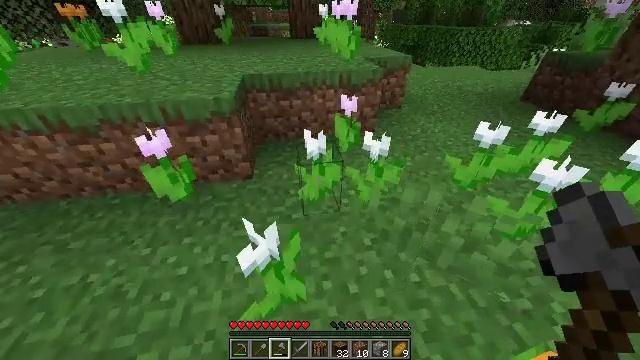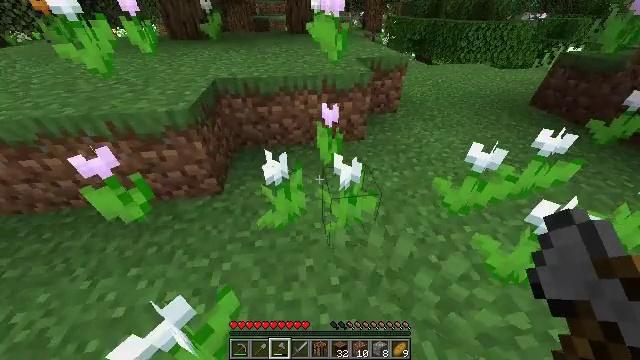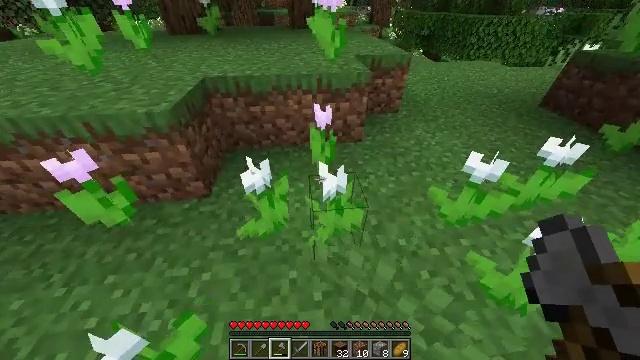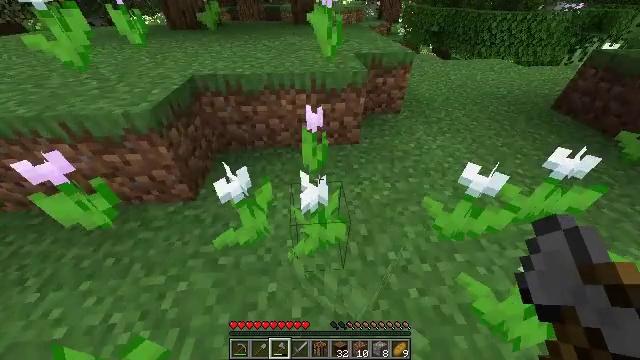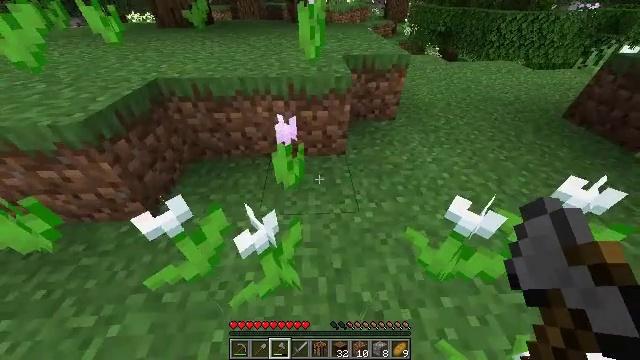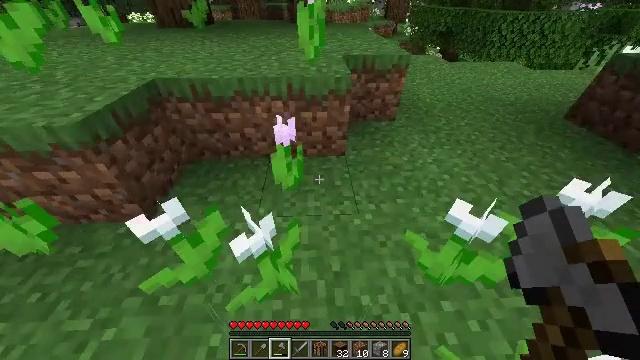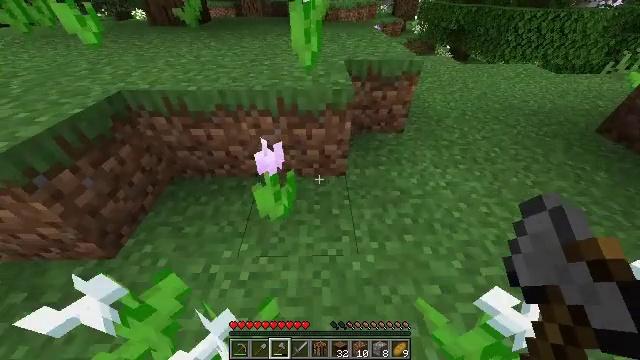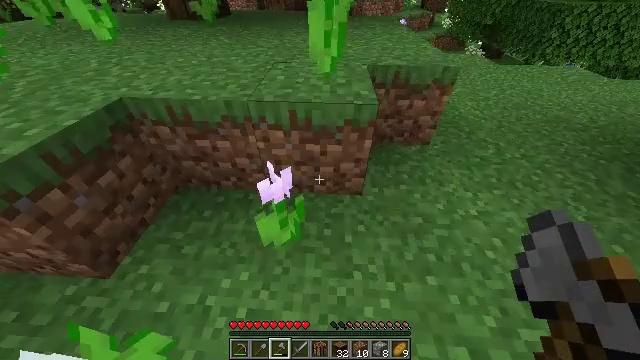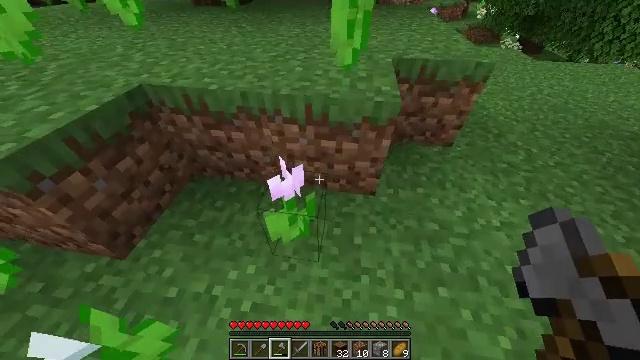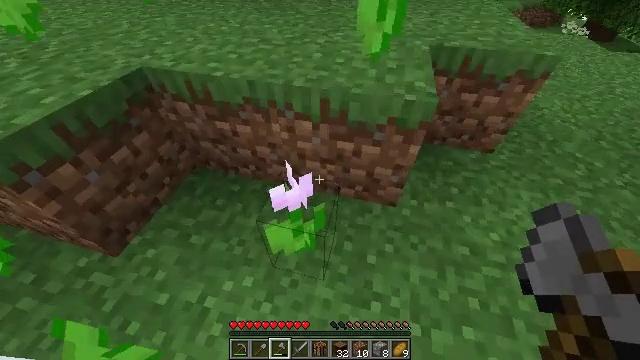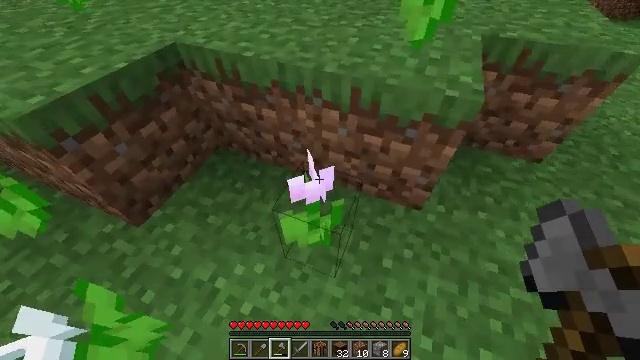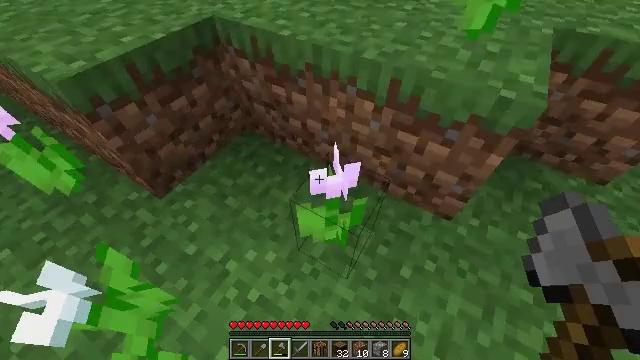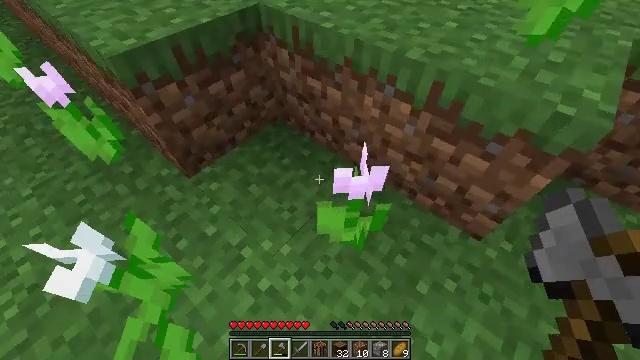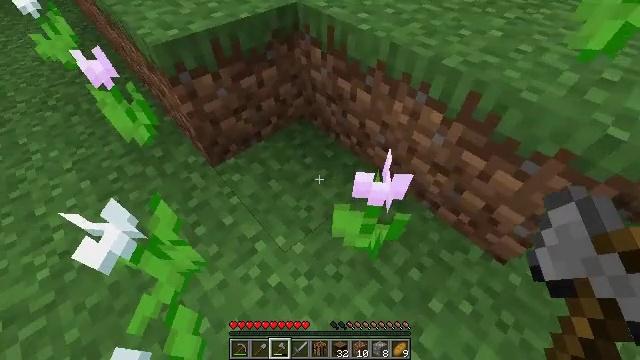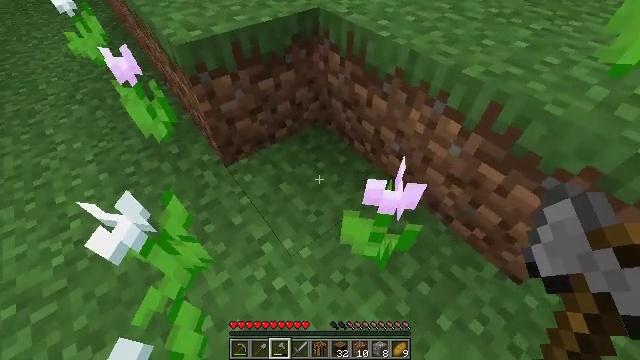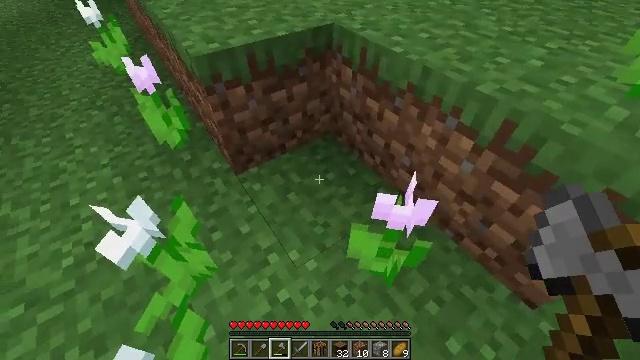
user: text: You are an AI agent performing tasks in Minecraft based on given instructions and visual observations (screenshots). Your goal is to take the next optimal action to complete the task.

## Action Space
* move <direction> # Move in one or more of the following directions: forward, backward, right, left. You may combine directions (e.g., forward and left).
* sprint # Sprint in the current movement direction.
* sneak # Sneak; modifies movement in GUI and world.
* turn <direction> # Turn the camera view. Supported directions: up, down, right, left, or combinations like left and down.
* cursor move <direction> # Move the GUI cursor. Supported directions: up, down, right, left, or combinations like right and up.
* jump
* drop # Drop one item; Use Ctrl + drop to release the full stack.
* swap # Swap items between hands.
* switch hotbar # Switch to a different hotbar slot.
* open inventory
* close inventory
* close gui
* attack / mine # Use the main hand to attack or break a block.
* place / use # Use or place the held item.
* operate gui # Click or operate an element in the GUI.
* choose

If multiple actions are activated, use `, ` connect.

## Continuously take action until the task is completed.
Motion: motion action
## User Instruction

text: Mine the orange tulip from the field.
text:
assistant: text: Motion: move forward and move right, turn left and down
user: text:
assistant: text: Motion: move forward and move right, turn left and down
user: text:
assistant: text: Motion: move forward and move right, turn left
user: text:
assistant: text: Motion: move forward, turn left
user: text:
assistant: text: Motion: move forward
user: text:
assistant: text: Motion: move forward, turn left
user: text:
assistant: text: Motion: move forward, turn left and down
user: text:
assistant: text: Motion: turn left and down
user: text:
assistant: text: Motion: turn left and down
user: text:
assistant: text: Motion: turn left and down
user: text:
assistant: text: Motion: turn left and down
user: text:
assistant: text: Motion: turn left
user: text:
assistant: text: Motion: turn left
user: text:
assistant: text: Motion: turn left and up
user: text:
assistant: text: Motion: move forward and move left, turn left and up
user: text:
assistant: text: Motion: move forward and move left, turn left and up
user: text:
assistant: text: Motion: move forward and move left, turn left and up
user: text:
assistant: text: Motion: move forward and move left, turn left and up
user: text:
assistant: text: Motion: move forward and move left, turn up
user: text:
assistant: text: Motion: move forward and move left, turn up
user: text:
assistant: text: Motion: move forward and move left, turn right and up
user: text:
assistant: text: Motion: move forward and move left, turn right and up
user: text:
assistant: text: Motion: move forward and move left, turn right and up
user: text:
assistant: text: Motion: move forward, turn right
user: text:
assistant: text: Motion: move forward
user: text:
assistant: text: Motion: move forward
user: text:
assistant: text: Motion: move forward
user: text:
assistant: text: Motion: move forward, jump
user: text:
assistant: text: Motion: move forward, jump
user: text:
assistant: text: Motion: move forward, jump